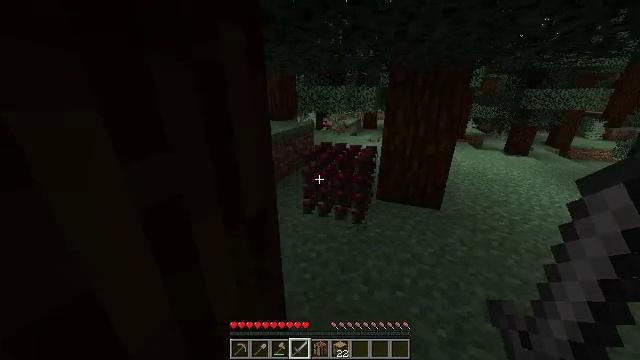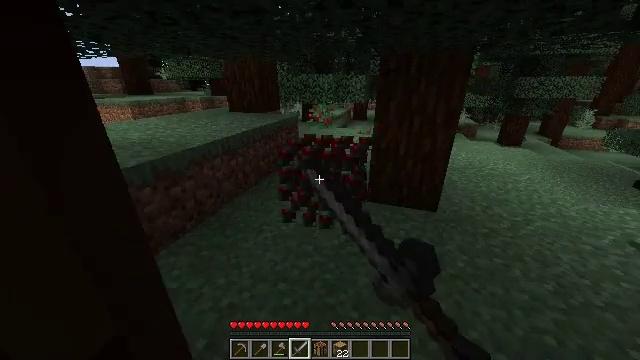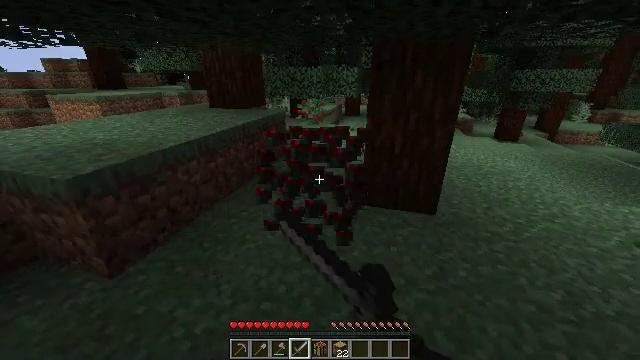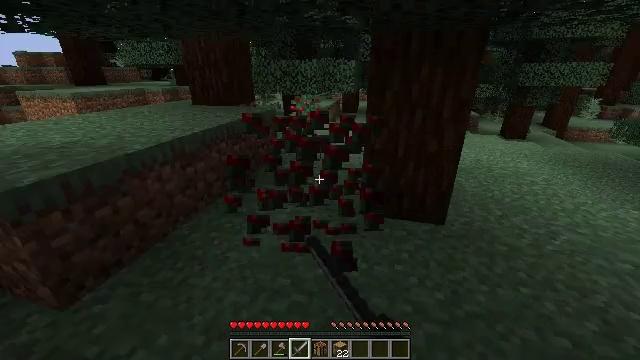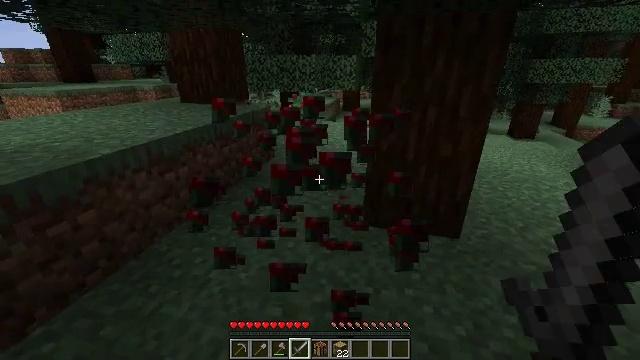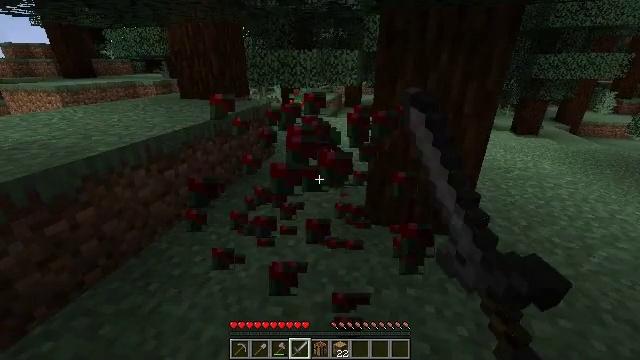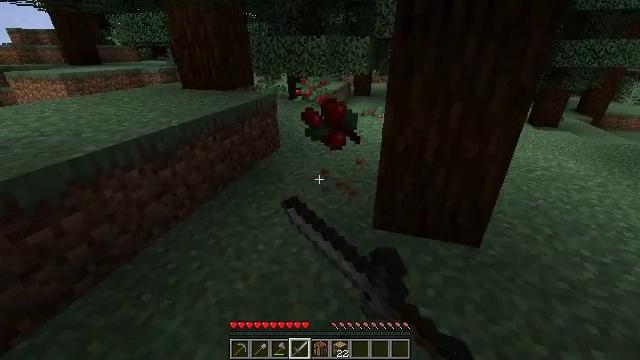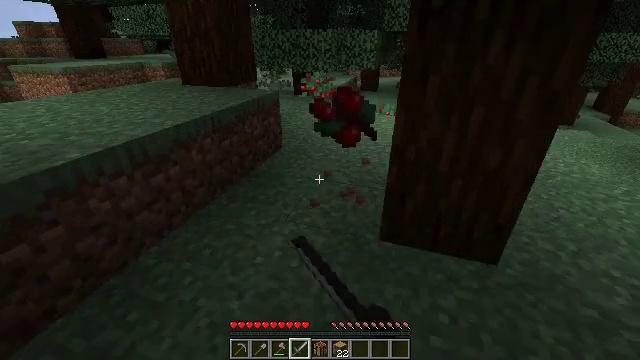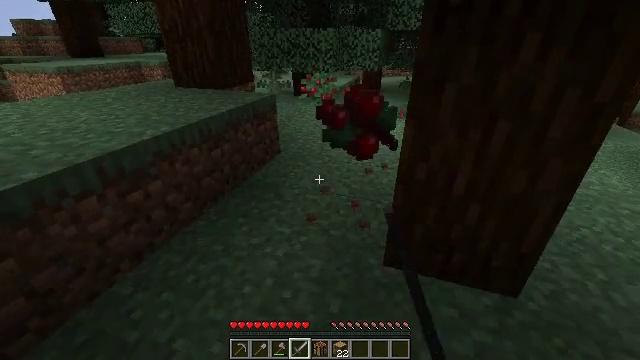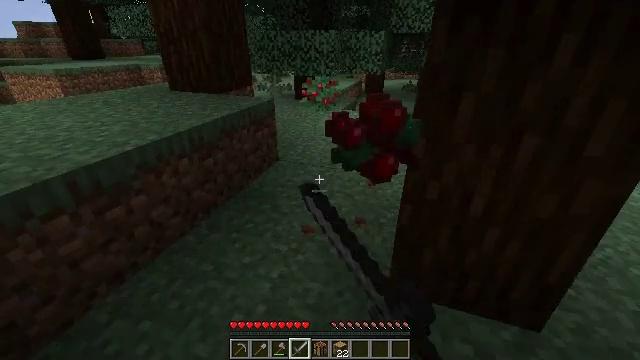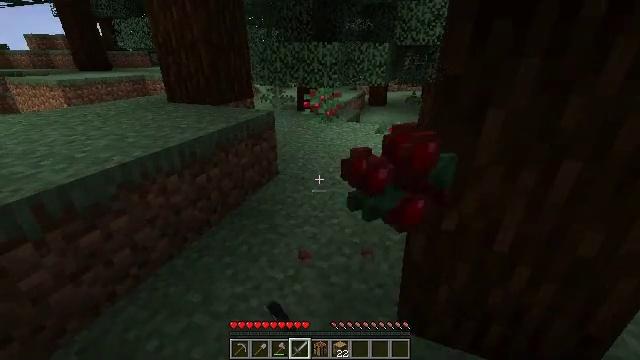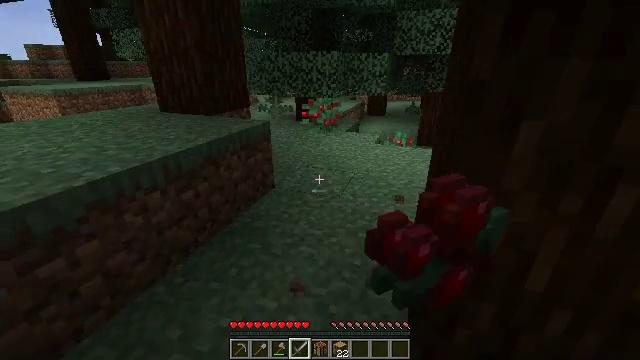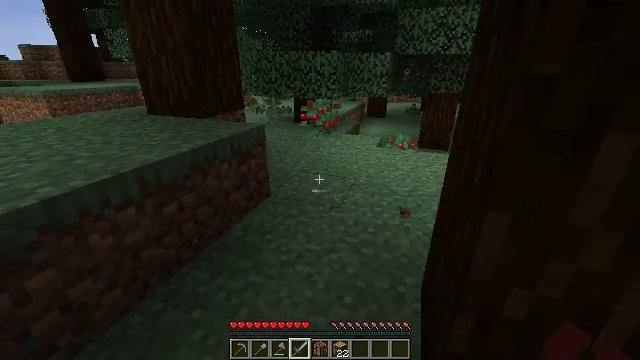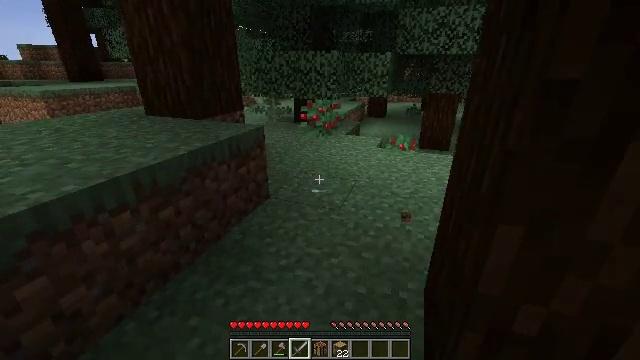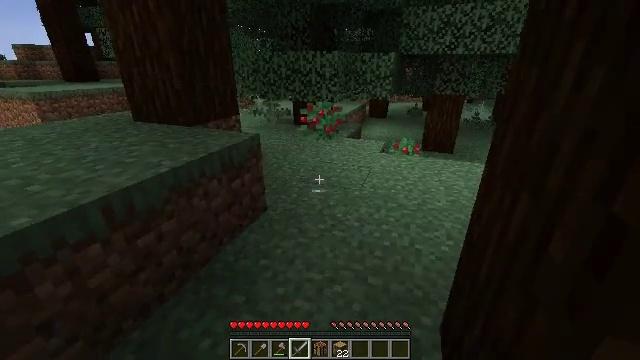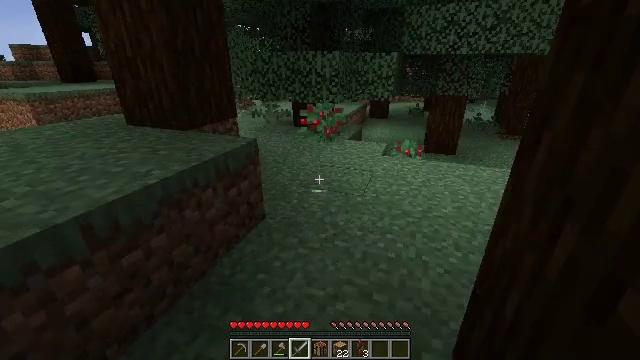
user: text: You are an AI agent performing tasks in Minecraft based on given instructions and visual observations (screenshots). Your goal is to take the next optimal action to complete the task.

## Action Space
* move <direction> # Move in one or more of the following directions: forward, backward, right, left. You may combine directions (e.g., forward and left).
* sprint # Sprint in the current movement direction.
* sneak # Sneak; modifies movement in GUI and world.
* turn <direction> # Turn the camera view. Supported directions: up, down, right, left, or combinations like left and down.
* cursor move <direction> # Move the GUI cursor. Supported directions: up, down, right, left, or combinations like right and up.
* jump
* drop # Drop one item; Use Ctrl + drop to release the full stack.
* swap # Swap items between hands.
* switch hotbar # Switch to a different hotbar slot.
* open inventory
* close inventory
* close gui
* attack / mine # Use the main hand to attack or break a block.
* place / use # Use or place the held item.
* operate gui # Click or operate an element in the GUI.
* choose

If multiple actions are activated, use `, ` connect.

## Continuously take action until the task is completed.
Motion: motion action
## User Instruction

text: Harvest sweet berries by mining the bush.
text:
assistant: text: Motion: move forward, turn right and down, attack / mine
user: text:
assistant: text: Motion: move forward, turn right, attack / mine
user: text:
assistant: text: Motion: move forward, attack / mine
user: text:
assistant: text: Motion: move forward, attack / mine
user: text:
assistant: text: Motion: move forward, attack / mine
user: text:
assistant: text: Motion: move forward, turn left and down, attack / mine
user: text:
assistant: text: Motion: move forward, turn left and down, attack / mine
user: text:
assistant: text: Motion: move forward, attack / mine
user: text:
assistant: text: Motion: move forward
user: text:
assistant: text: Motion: move forward, turn up
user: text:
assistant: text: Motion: move forward, turn up
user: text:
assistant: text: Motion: move forward
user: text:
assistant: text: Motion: move forward
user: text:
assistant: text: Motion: move forward
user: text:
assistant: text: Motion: move forward
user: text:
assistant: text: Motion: move forward
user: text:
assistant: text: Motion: move forward
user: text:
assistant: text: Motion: move forward
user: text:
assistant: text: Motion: move forward
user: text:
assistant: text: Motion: move forward, turn right
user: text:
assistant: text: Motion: move forward
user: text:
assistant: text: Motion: move forward
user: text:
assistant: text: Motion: move forward
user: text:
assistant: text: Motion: move forward
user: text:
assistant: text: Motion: move forward
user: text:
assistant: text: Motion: move forward
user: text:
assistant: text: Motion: move forward, attack / mine
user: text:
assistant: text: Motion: move forward and move left, attack / mine
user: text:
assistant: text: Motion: move forward and move left, turn right and down, attack / mine
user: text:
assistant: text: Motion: move forward and move left, turn right and down, attack / mine